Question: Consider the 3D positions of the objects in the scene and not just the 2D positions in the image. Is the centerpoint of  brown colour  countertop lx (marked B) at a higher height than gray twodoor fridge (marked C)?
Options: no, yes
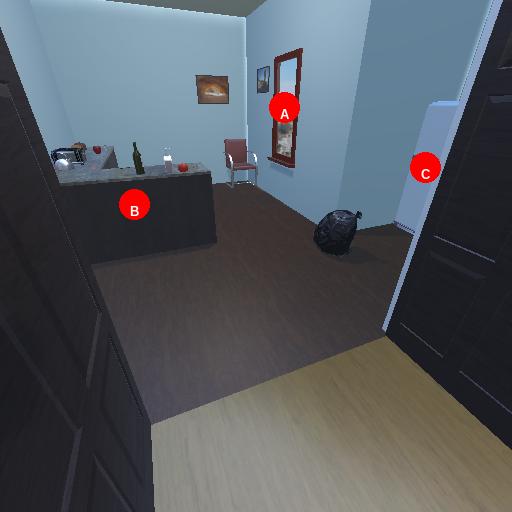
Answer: no